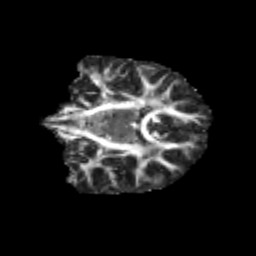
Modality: FA
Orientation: coronal
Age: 12
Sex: male
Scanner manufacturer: siemens
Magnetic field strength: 3 T
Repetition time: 3.8 s
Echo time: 0.07 s